Question: I read excel file using 'QAxBase' and 'QAxObject'.
I got global variable 'QAxObject* db_workbook;' where I store pointer to some workbook(don't know why it called like that, but whatever) in excel. I need it because of throught it I need to get excel file data in few functions, not just only one.
When 'readExcelFile' method executes fine, in 'test_function()' an exception

appears at this line 'sheet_N = db_workbook->querySubObject("Worksheets(int)", 1);'
Why does it happens and how to fix it?
Code part is here
'''
//
QAxObject* db_workbook;
//for read what we need to
void importdb_module::readExcelFile(QAxObject* excel, QString& file_path){
if(initExcel(excel)){
QAxObject* workbooks = excel->querySubObject("WorkBooks");
workbooks->dynamicCall("Open (const QString&)", file_path);
QAxObject* workbook = excel->querySubObject("ActiveWorkBook");
db_workbook = workbook;//global ptr points same adress now
QAxObject* worksheets = workbook->querySubObject("WorkSheets");
//test getting sheet num 1 name
QAxObject* sheet_hh = workbook->querySubObject("Worksheets(int)", 1);
QString sheet_name = sheet_hh->property("Name").toString();
qDebug()<<sheet_name<<"TEST!";//here everything works fine
}
}
void importdb_module::test_function(){
QAxObject* sheet_N;
//ERROR IS HERE!
sheet_N = db_workbook->querySubObject("Worksheets(int)", 1);
QString sheet_name = sheet_N->property("Name").toString();
qDebug()<<sheet_name;
}
//executes on button click
void importdb_module::testExlOp(QString &_path){
QAxObject* excel;
QStringList spreadsheet_list; //get spreadsheet list when opening file
QString path = _path;//gonna use GUI choose
if(initExcel(excel)){
if (readExcelFile(excel, path)){
//
test_function();
excel->dynamicCall("Quit(void)");
}else{
//error output
QMessageBox::information(0, "", "Error");
}
}
delete excel;
}
'''
Thank you!
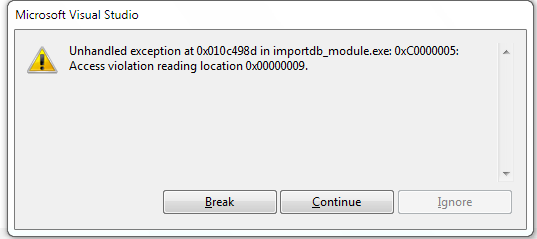
Answer: Probably you have a dangling pointer. Use 'QPointer<QAxObject>' instead of a naked pointer. It will reset itself to null when the instance of 'QAxObject' gets destructed.
Generally speaking, in this day and age, you're not supposed to be using naked pointers for anything that's not implicitly owned by something else. This means that for 'QObjects' that have parents you don't need to do use smart pointers (although it doesn't hurt any). Generally speaking, smart pointers don't hurt. Use them.